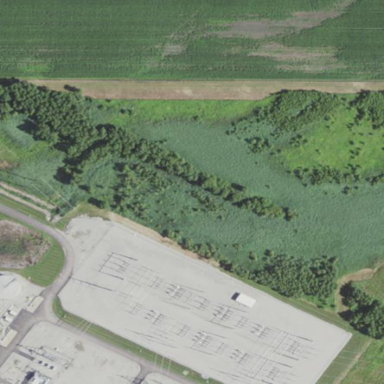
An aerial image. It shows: Fenced power substation at the transmission level.